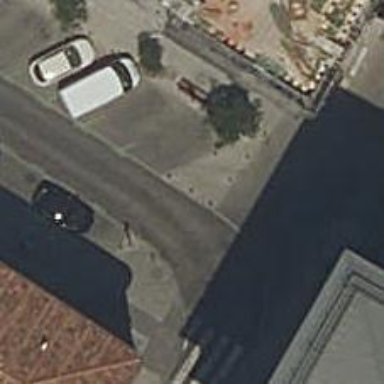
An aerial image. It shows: Bollard barrier.